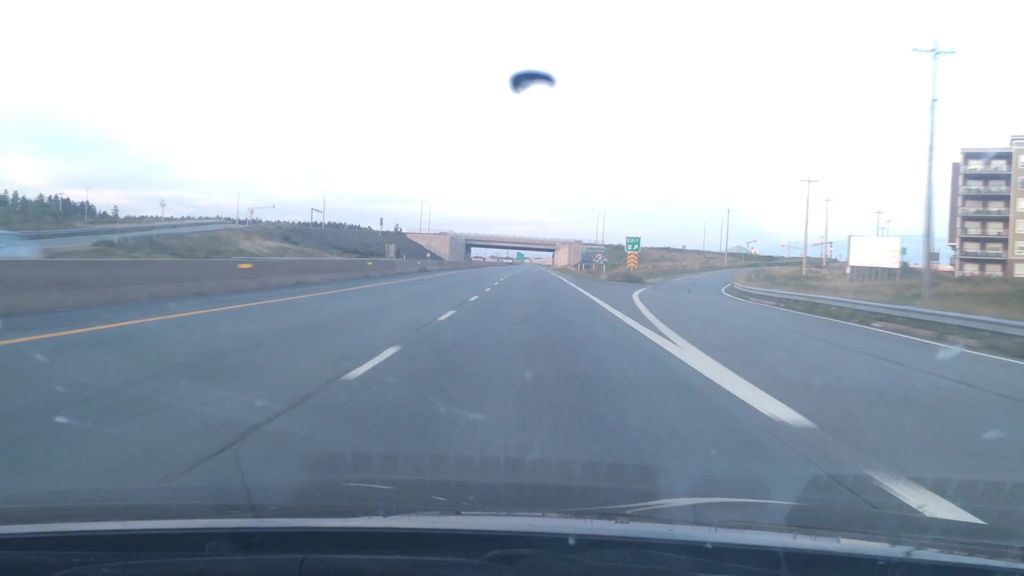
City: halifax